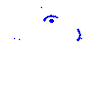
Particle: proton